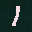
Label: 1